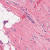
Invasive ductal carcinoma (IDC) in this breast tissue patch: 1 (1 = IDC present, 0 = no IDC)